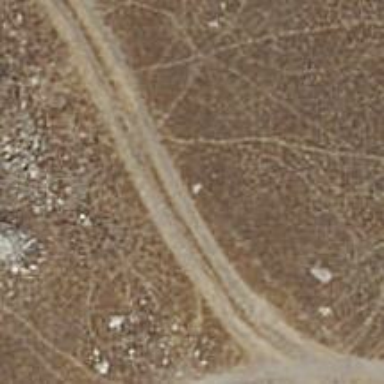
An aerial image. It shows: Dirt track road.